Question: I need smt like on this image with translucent NavBar :

But it works only when is .
'''
<LinearLayout xmlns:android="http://schemas.android.com/apk/res/android"
xmlns:tools="http://schemas.android.com/tools"
android:orientation="vertical"
android:layout_width="fill_parent"
android:layout_height="fill_parent">
<fragment android:layout_width="fill_parent"
android:layout_height="fill_parent"
android:id="@+id/elvMainFragment"
android:name="com.example.ExpListView_Events.FragmentExpListView"
tools:layout="@layout/elv_fragment"/>
</LinearLayout>
'''
'''
<LinearLayout xmlns:android="http://schemas.android.com/apk/res/android"
android:orientation="vertical"
android:layout_width="fill_parent"
android:layout_height="fill_parent">
<TextView android:layout_width="fill_parent"
android:layout_height="30dp"
android:id="@+id/tvMainText"
android:background="@android:color/holo_orange_dark"
android:textColor="@android:color/white"
android:textSize="18dp"
android:text="Hello!"
android:gravity="center"
/>
<ExpandableListView
android:layout_width="fill_parent"
android:layout_height="fill_parent"
android:id="@android:id/list"
android:fitsSystemWindows="true"
android:clipToPadding="false"/>
</LinearLayout>
'''
'''
<resources>
<style name="MyTheme" parent="android:Theme.Holo">
<item name="android:windowTranslucentNavigation">true</item>
</style>
</resources>
'''
Have any ideas without using padding/margin?:)
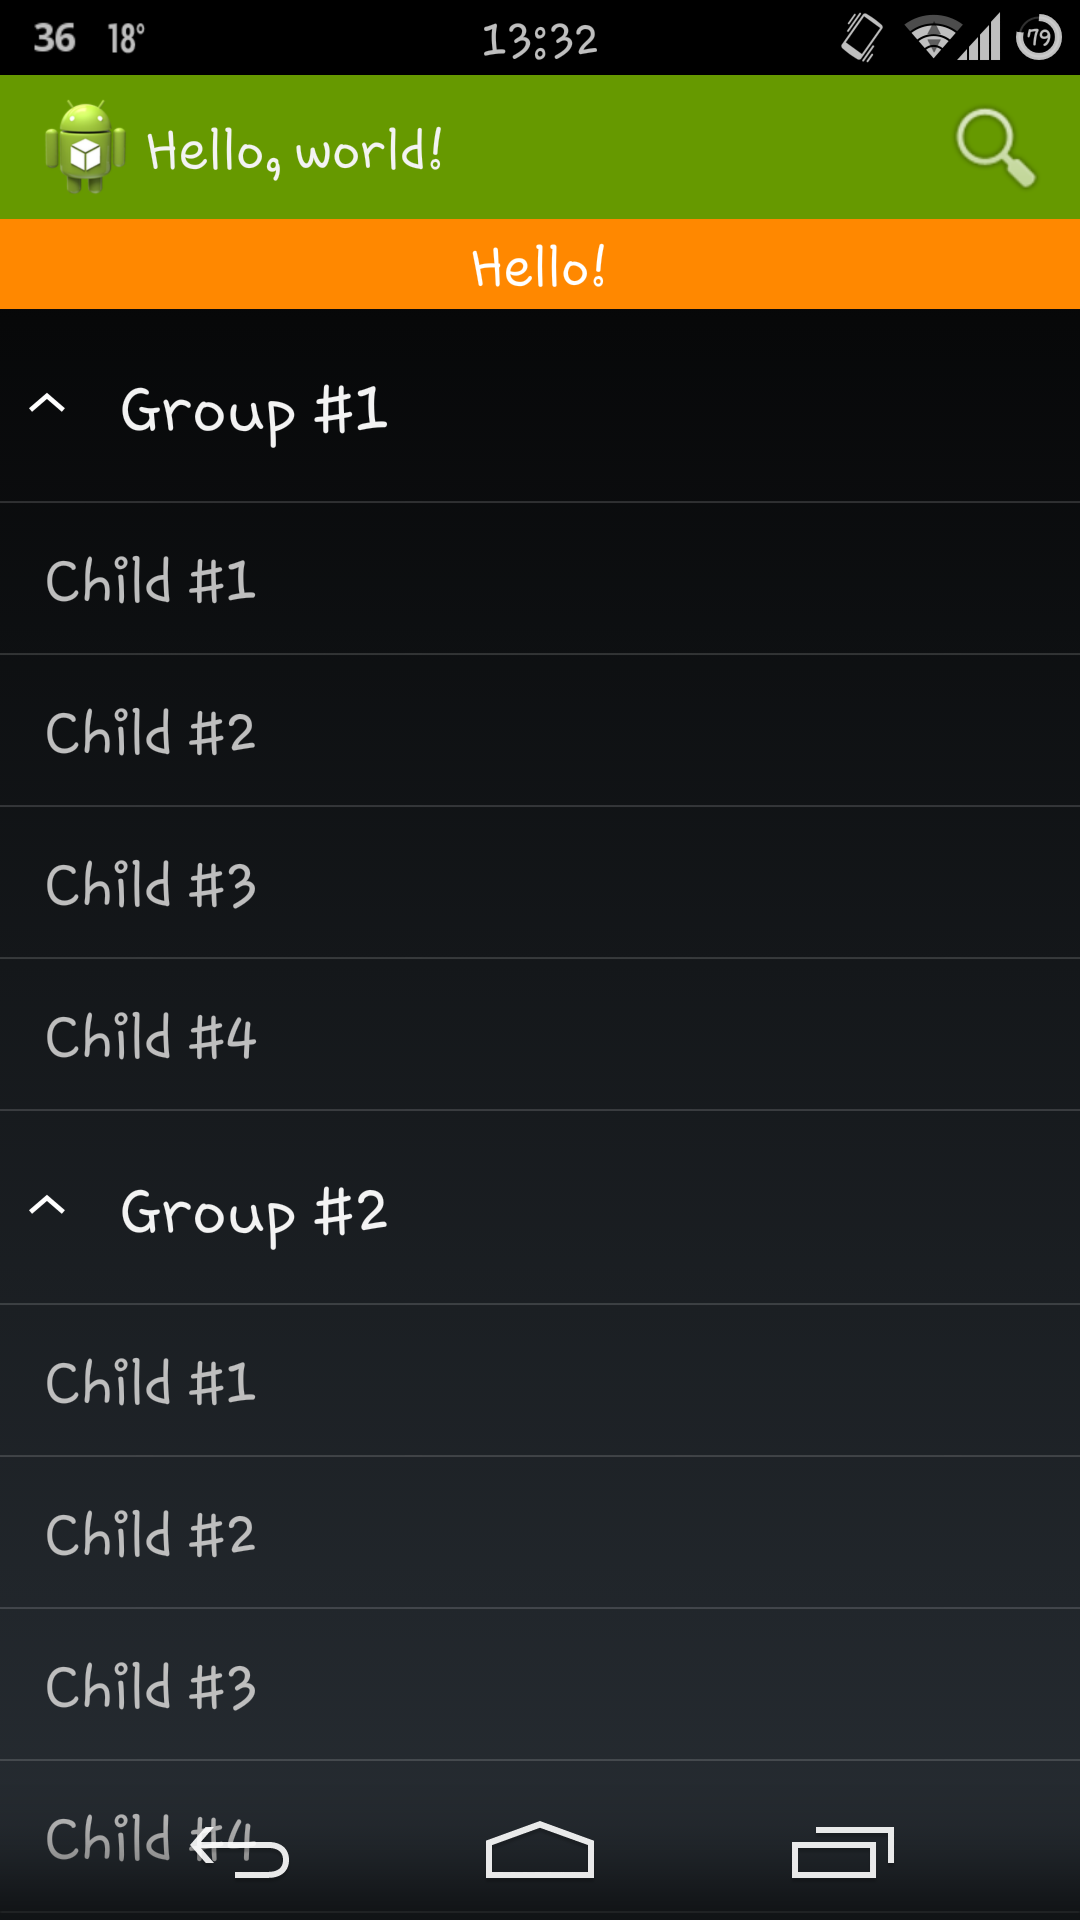
Answer: I think that the simplest solution would be to use a instead of a , it'll give you the possibility to say "this goes under the ".
To do this you must do something like that:
'''
<RelativeLayout xmlns:android="http://schemas.android.com/apk/res/android"
android:layout_width="fill_parent"
android:layout_height="fill_parent">
<TextView android:layout_width="fill_parent"
android:layout_height="30dp"
android:id="@+id/tvMainText"
android:background="@android:color/holo_orange_dark"
android:textColor="@android:color/white"
android:textSize="18dp"
android:text="Hello!"
android:gravity="center"/>
<ExpandableListView
android:layout_width="fill_parent"
android:layout_height="fill_parent"
android:id="@android:id/list"
android:fitsSystemWindows="true"
android:layout_below="@id/tvMainText"
android:clipToPadding="false"/>
</RelativeLayout>
'''
(The trick is in this line :)
'''
android:layout_below="@id/tvMainText"
'''
I didn't test it but it should work :)